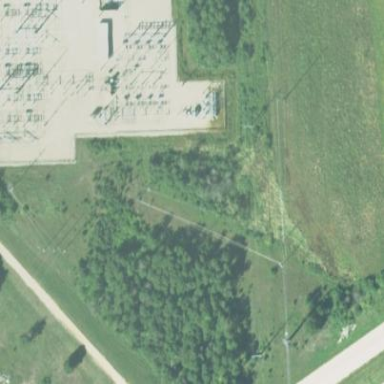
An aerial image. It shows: Outdoor power substation at the transmission level.